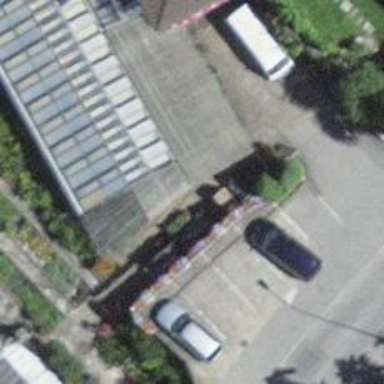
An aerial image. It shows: Garden center shop.